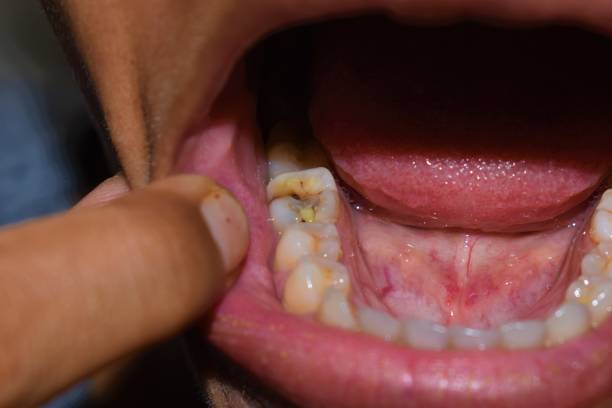
Condition: Caries